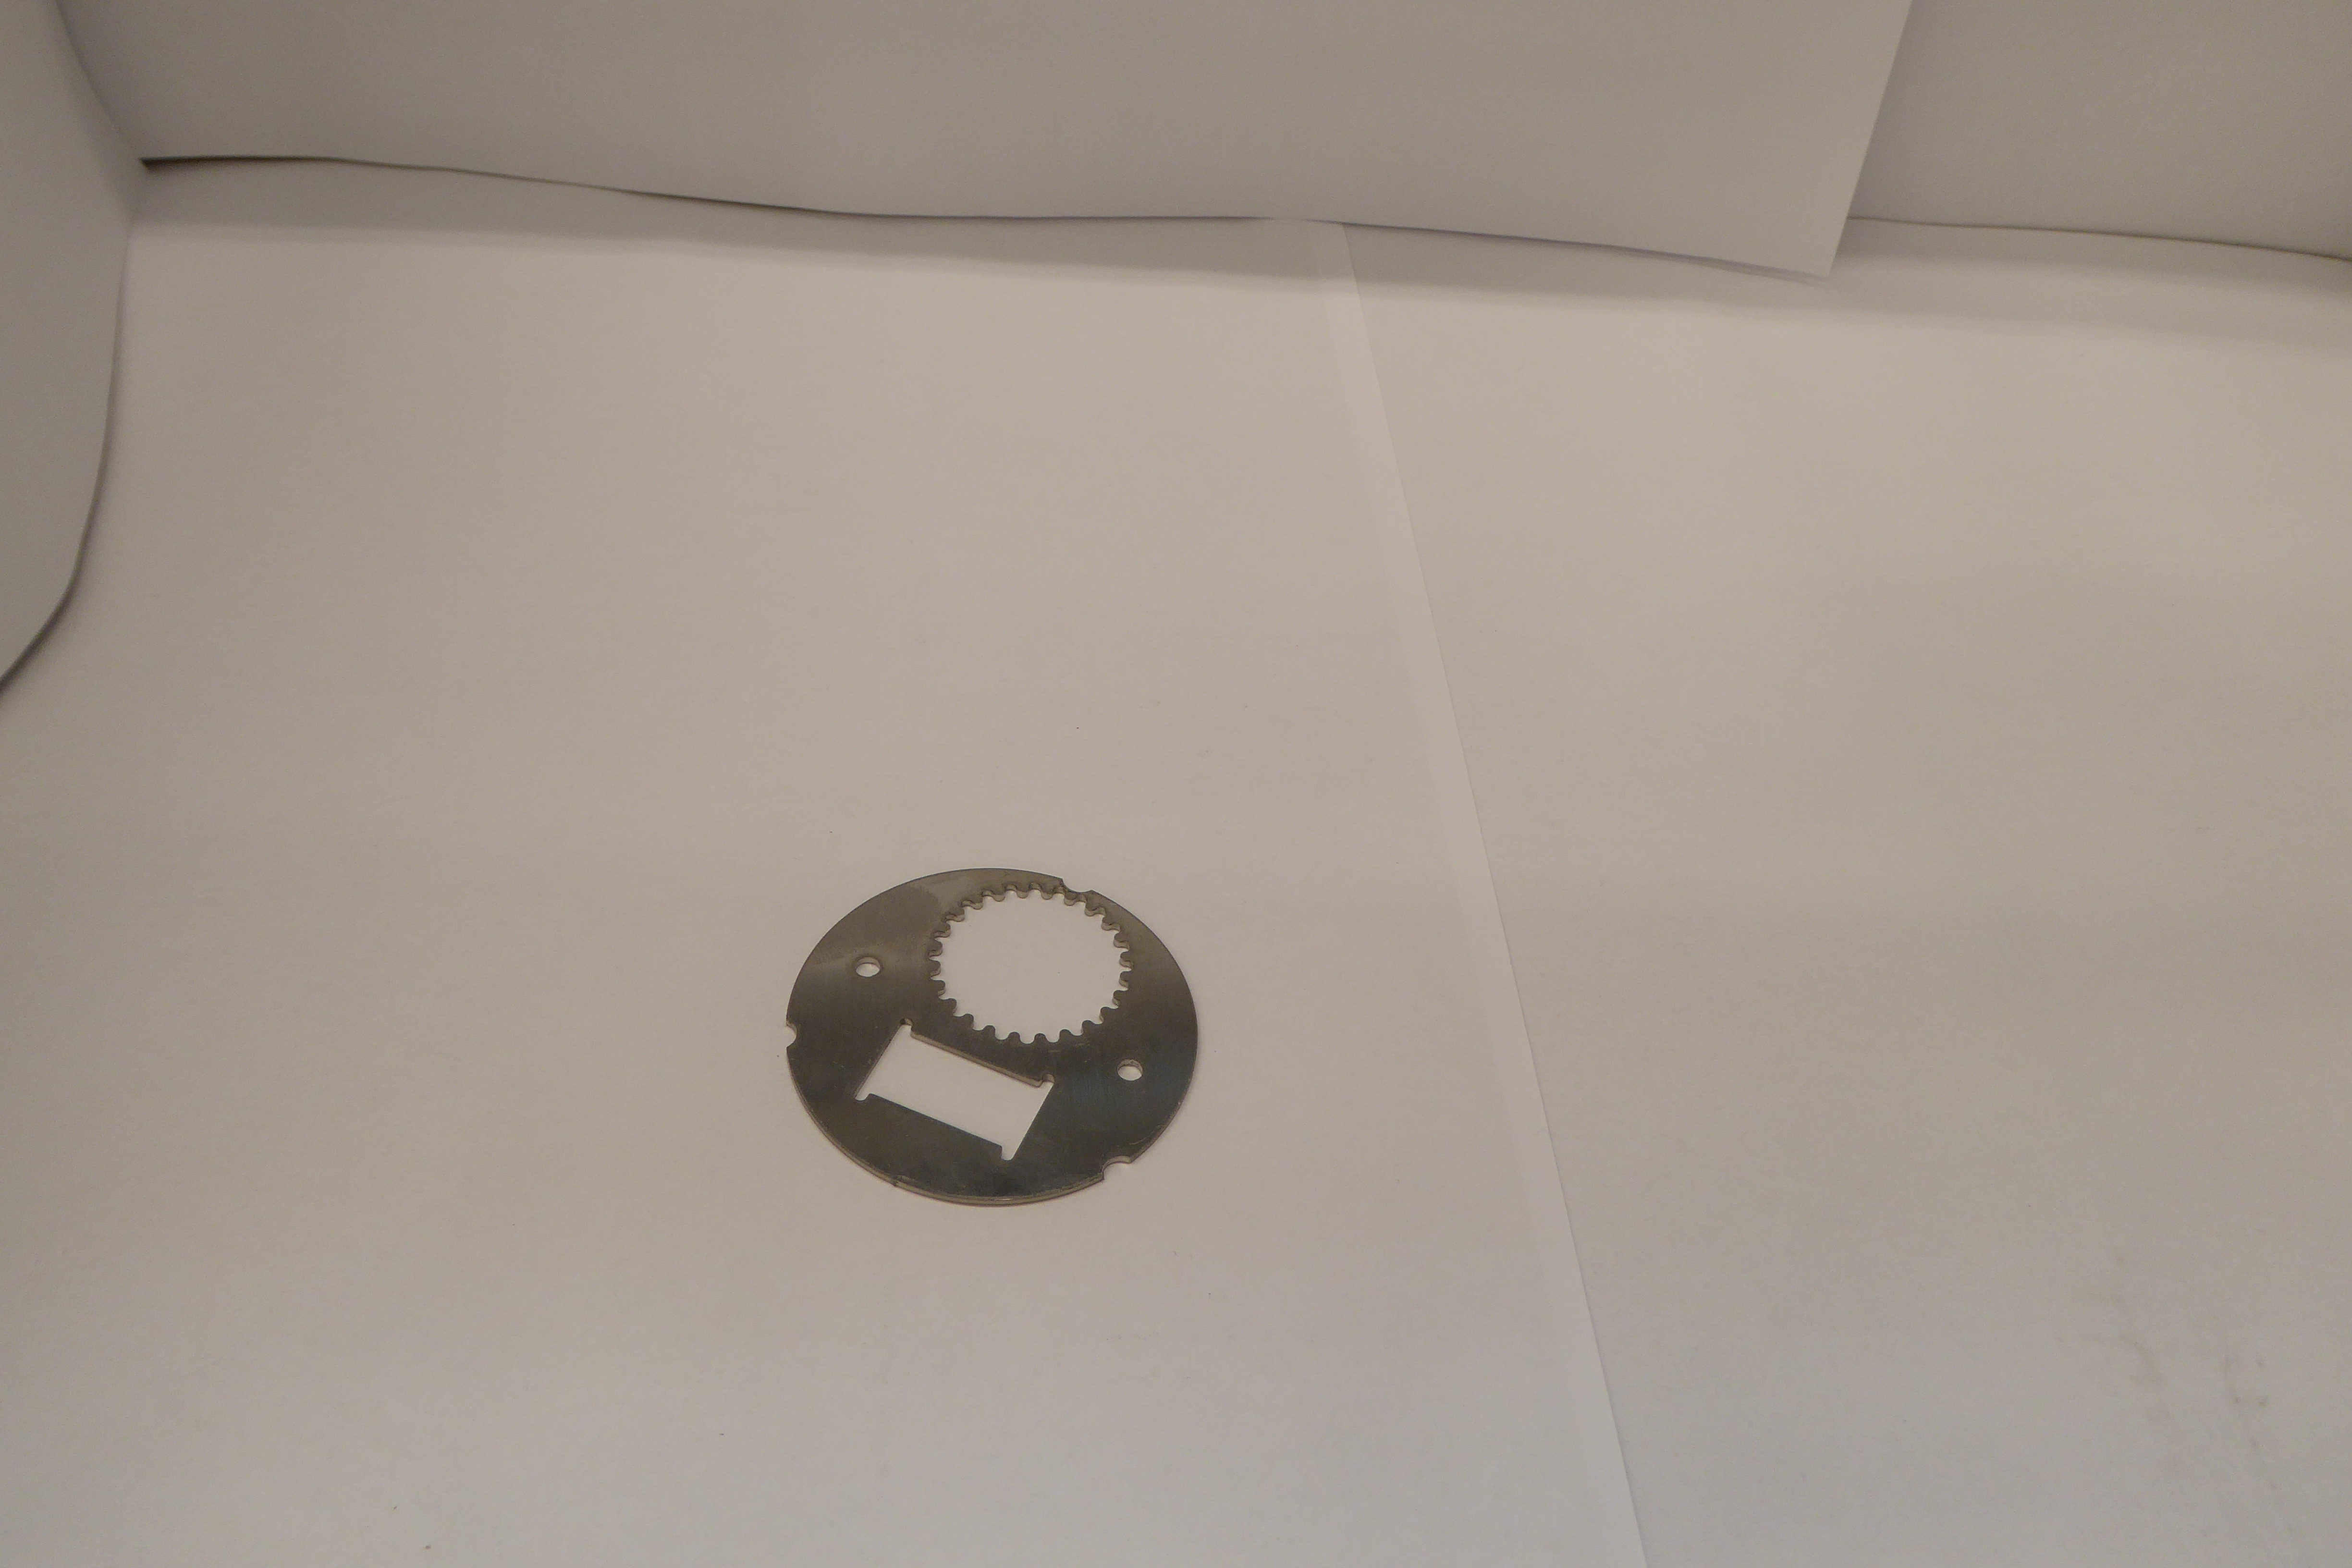
Label: Bottle Opener - Inlay